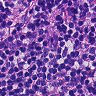
Metastatic tissue present: yes